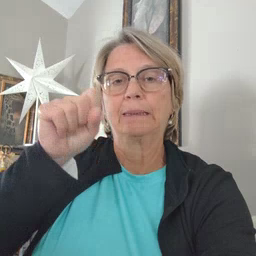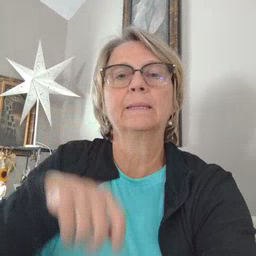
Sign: yes